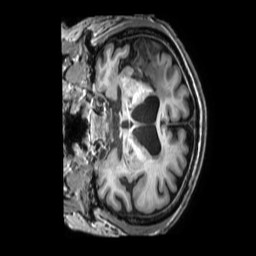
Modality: T1w
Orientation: coronal
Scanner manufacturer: philips
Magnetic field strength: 3 T
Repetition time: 0.00989 s
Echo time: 0.004605 s